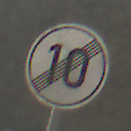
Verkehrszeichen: EndeGeschwindigkeit10
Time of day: MorningAfternoon
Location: Outdoor (Suburban)
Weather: Clear
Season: NotSpecified
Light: Natural